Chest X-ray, PA view. Patient: 57 years old, sex F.
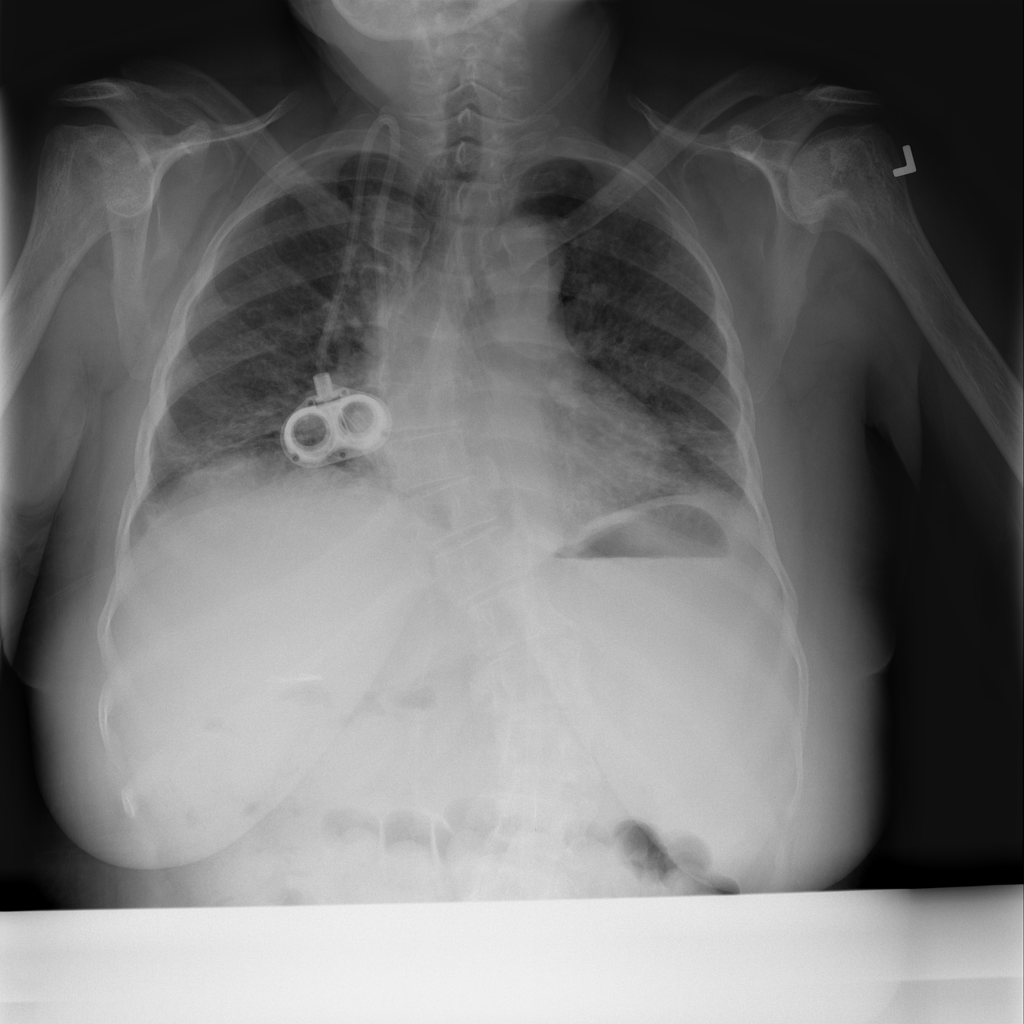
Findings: No Finding